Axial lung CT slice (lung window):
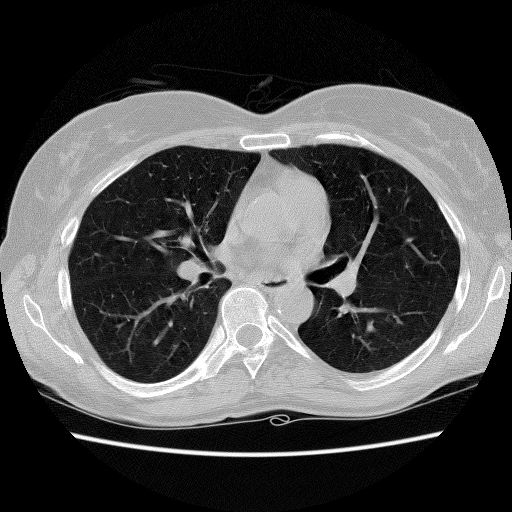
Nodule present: no